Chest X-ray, PA view. Patient: 33 years old, sex M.
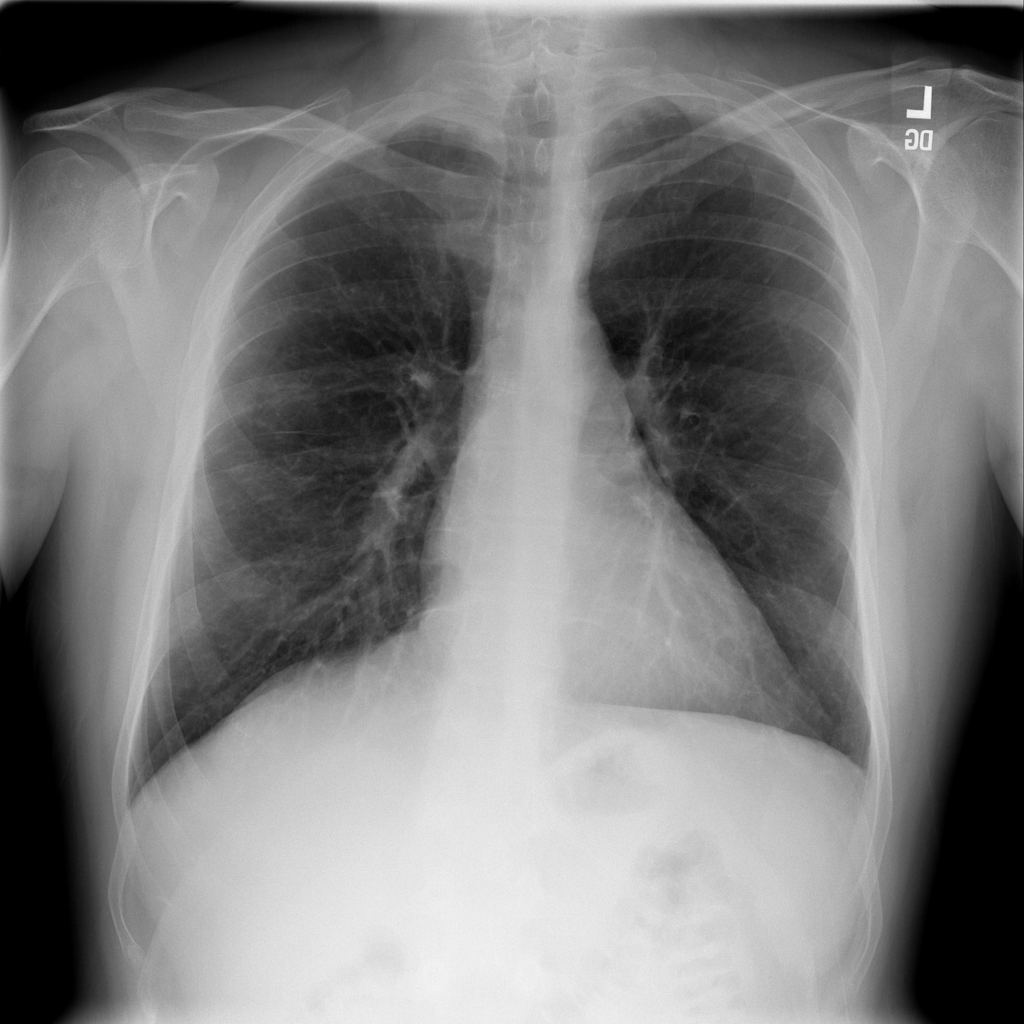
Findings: Infiltration, Pleural_Thickening